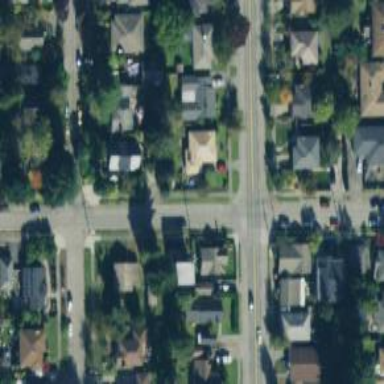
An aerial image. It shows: Residential road with separate sidewalk.